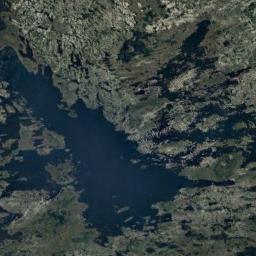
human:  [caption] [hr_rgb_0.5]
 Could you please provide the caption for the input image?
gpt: Beside the lake is green land .

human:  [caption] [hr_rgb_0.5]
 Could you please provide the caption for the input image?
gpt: Some lakes of different sizes have obvious borders and the water is dark blue .

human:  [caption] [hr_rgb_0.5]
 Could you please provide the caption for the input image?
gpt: A blue lake surrounded by forest .

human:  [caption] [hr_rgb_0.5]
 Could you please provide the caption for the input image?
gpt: There are many lakes of different shapes and sizes .

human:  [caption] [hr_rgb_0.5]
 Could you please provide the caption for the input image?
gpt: There are many lakes with green land around .